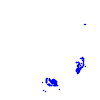
Particle: proton